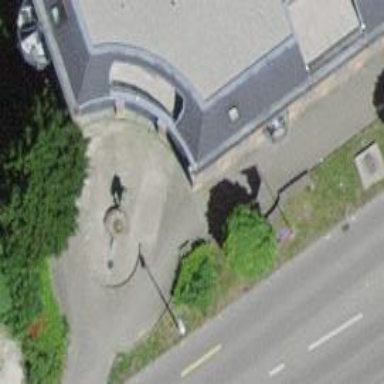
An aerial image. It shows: Kiosk.